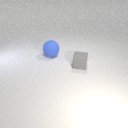
large blue rubber sphere to the left of small gray rubber cube